Question: I want to use Highcharts to draw a scatter line chart.
following image is an example, but it has same color.
data source format:
'''
[
{"ShakeDate":"\/Date(1301068800000)\/","Magnitude":3.3},
{"ShakeDate":"\/Date(1298390400000)\/","Magnitude":4.2,},
{"ShakeDate":"\/Date(1298390400000)\/","Magnitude":5.2,},
]
'''
I cannot find a right chart type for this kind of chart.
Anyone can give me some advices?
Thanks.

# update:
<URL>
# bug: cannot limit max date to current date
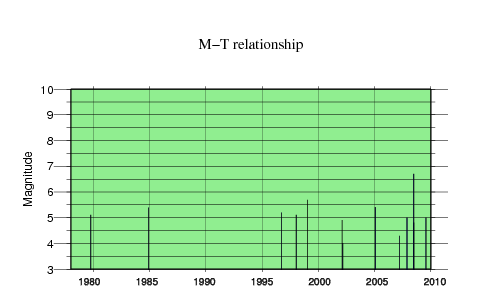
Answer: Just use the 'pointWidth' option on 'plotOptions' for your series and set it to 1 or 2.
See the fiddle:
<URL>
EDIT: with Highstocks, same thing, use pointWidth:
<URL>